Interaction volume radius: 10 \u00c5
Interaction volume height: 15 \u00c5
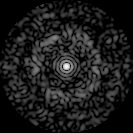
Disorder parameter: 0.8065